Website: bh-photo
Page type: receipt
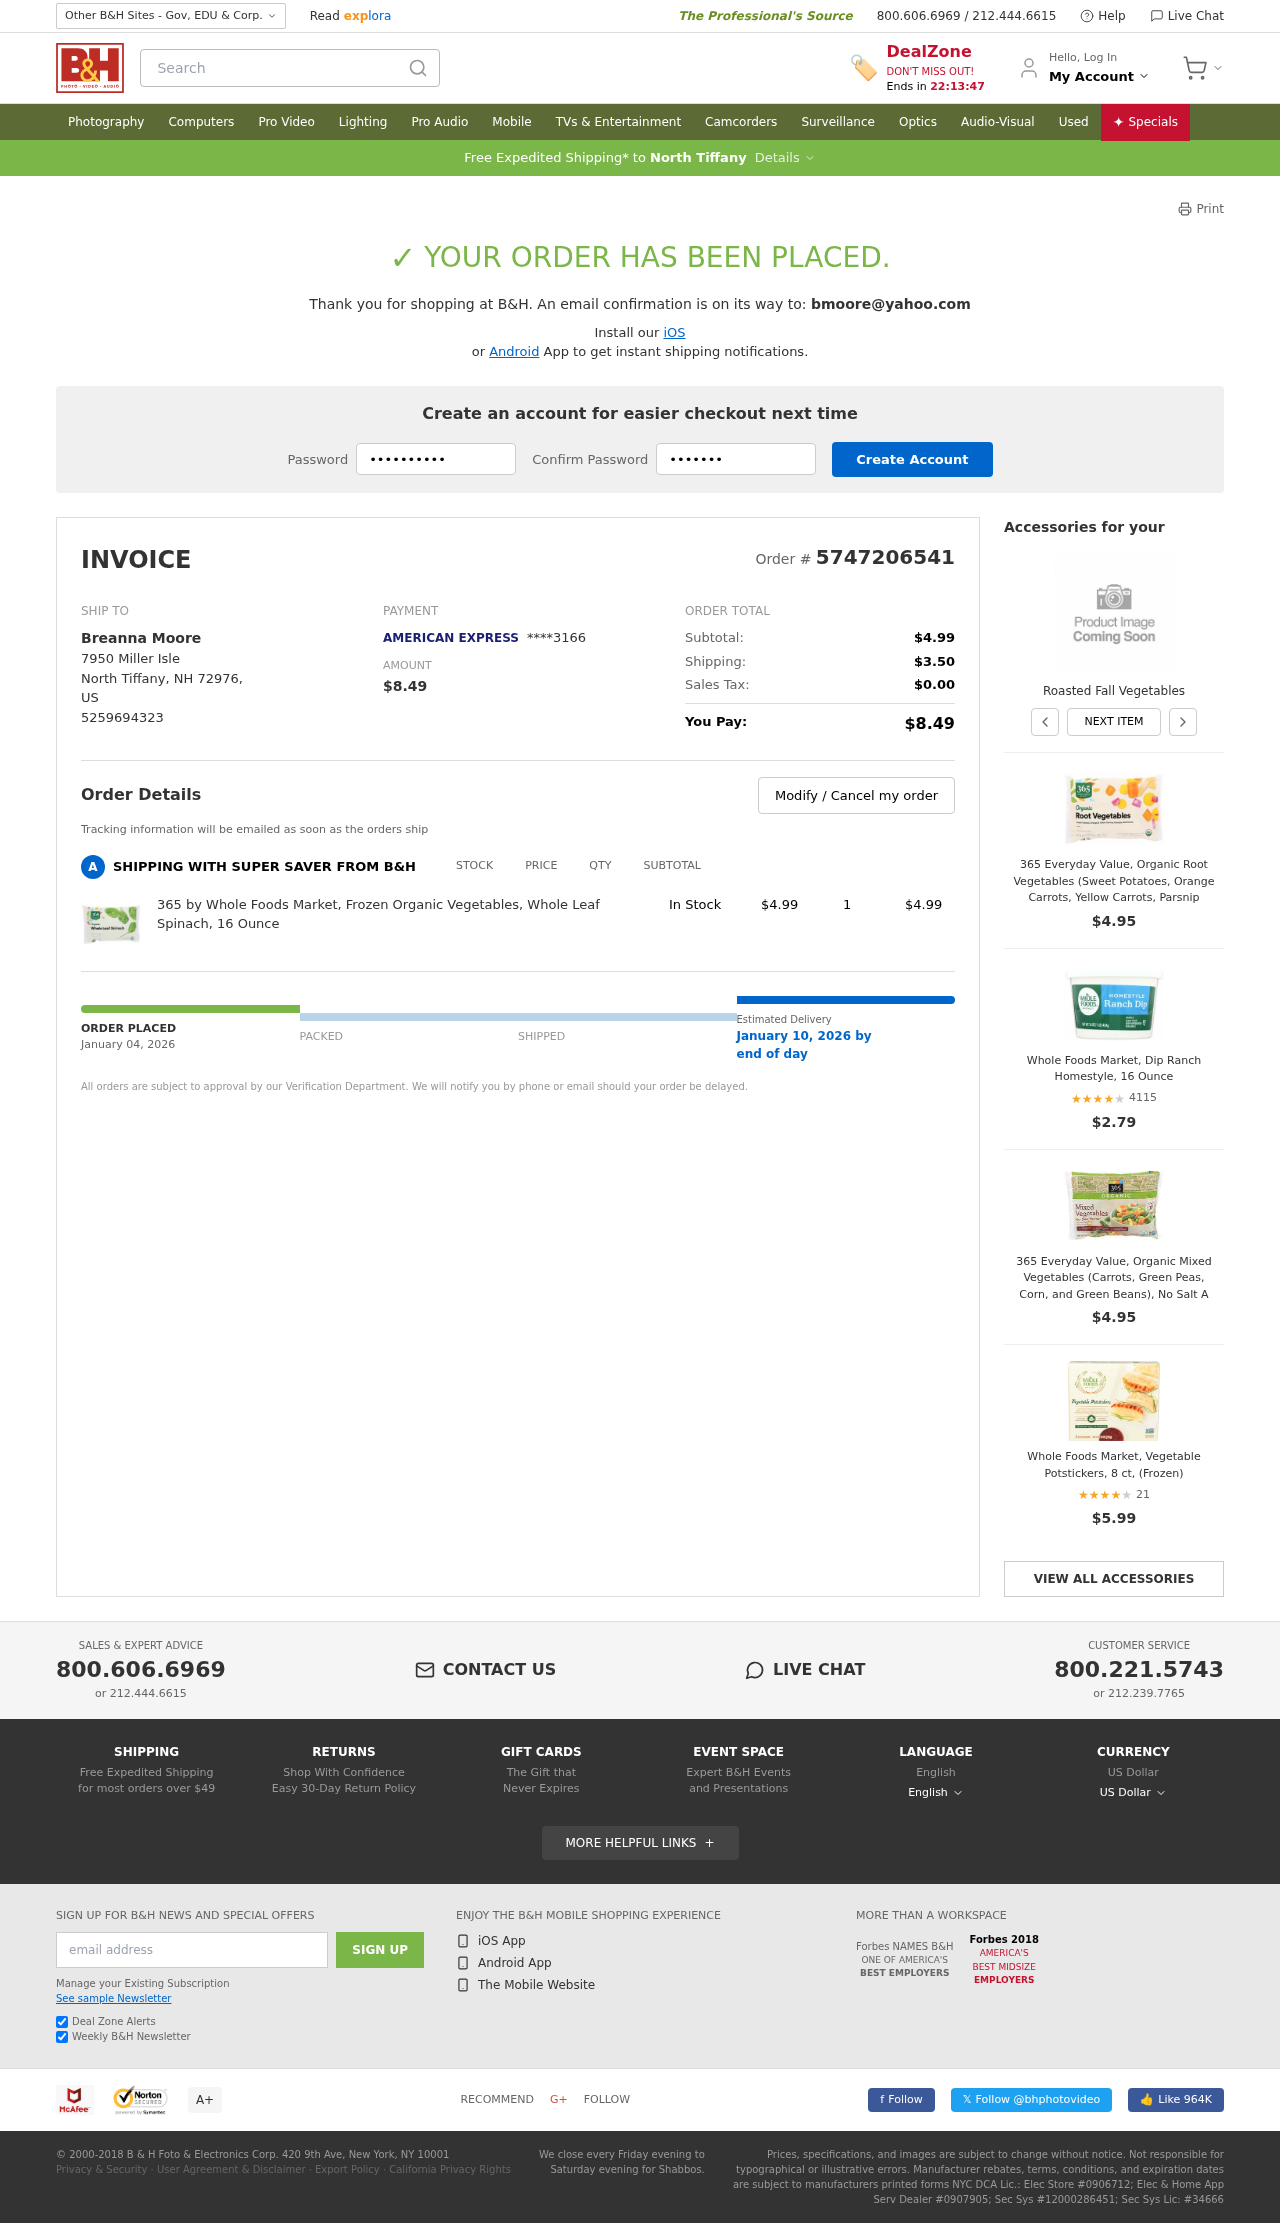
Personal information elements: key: PII_CARD_LAST4
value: ****3166
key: PII_CARD_TYPE
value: AMERICAN EXPRESS
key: PII_CITY
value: North Tiffany
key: PII_COUNTRY_CODE
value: US
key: PII_EMAIL
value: bmoore@yahoo.com
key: PII_FULLNAME
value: Breanna Moore
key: PII_PHONE
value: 5259694323
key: PII_POSTCODE
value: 72976
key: PII_STATE_ABBR
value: NH
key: PII_STREET
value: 7950 Miller Isle
Product elements: key: PRODUCT1_NAME
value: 365 by Whole Foods Market, Frozen Organic Vegetables, Whole Leaf Spinach, 16 Ounce
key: PRODUCT1_PRICE
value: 4.99
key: PRODUCT1_QUANTITY
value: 1
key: PRODUCT2_NAME
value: Roasted Fall Vegetables
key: PRODUCT3_NAME
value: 365 Everyday Value, Organic Root Vegetables (Sweet Potatoes, Orange Carrots, Yellow Carrots, Parsnip
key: PRODUCT3_PRICE
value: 4.95
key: PRODUCT4_NAME
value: Whole Foods Market, Dip Ranch Homestyle, 16 Ounce
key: PRODUCT4_NUM_RATINGS
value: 4115
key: PRODUCT4_PRICE
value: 2.79
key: PRODUCT4_RATING
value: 4.3
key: PRODUCT5_NAME
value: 365 Everyday Value, Organic Mixed Vegetables (Carrots, Green Peas, Corn, and Green Beans), No Salt A
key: PRODUCT5_PRICE
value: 4.95
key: PRODUCT6_NAME
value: Whole Foods Market, Vegetable Potstickers, 8 ct, (Frozen)
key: PRODUCT6_NUM_RATINGS
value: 21
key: PRODUCT6_PRICE
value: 5.99
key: PRODUCT6_RATING
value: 4.2
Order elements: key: ORDER_ID
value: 5747206541
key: ORDER_TOTAL
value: $8.49
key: ORDER_SUBTOTAL
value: $4.99
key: ORDER_SHIPPING_COST
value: $3.50
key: ORDER_TAX
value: $0.00
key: ORDER_DATE
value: January 04, 2026
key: ORDER_DELIVERY_DATE
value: January 10, 2026 by
Search elements: key: HEADER_SEARCH
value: Search